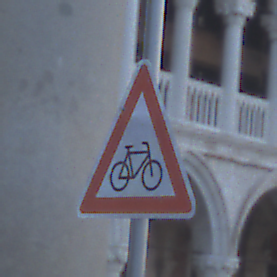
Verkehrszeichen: RadverkehrLinks
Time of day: Dawn
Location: Outdoor (Urban)
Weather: Clear
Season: NotSpecified
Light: Natural